Field crop: maize
Growth stage: 2
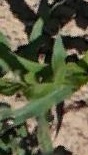
Species: maize